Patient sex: F
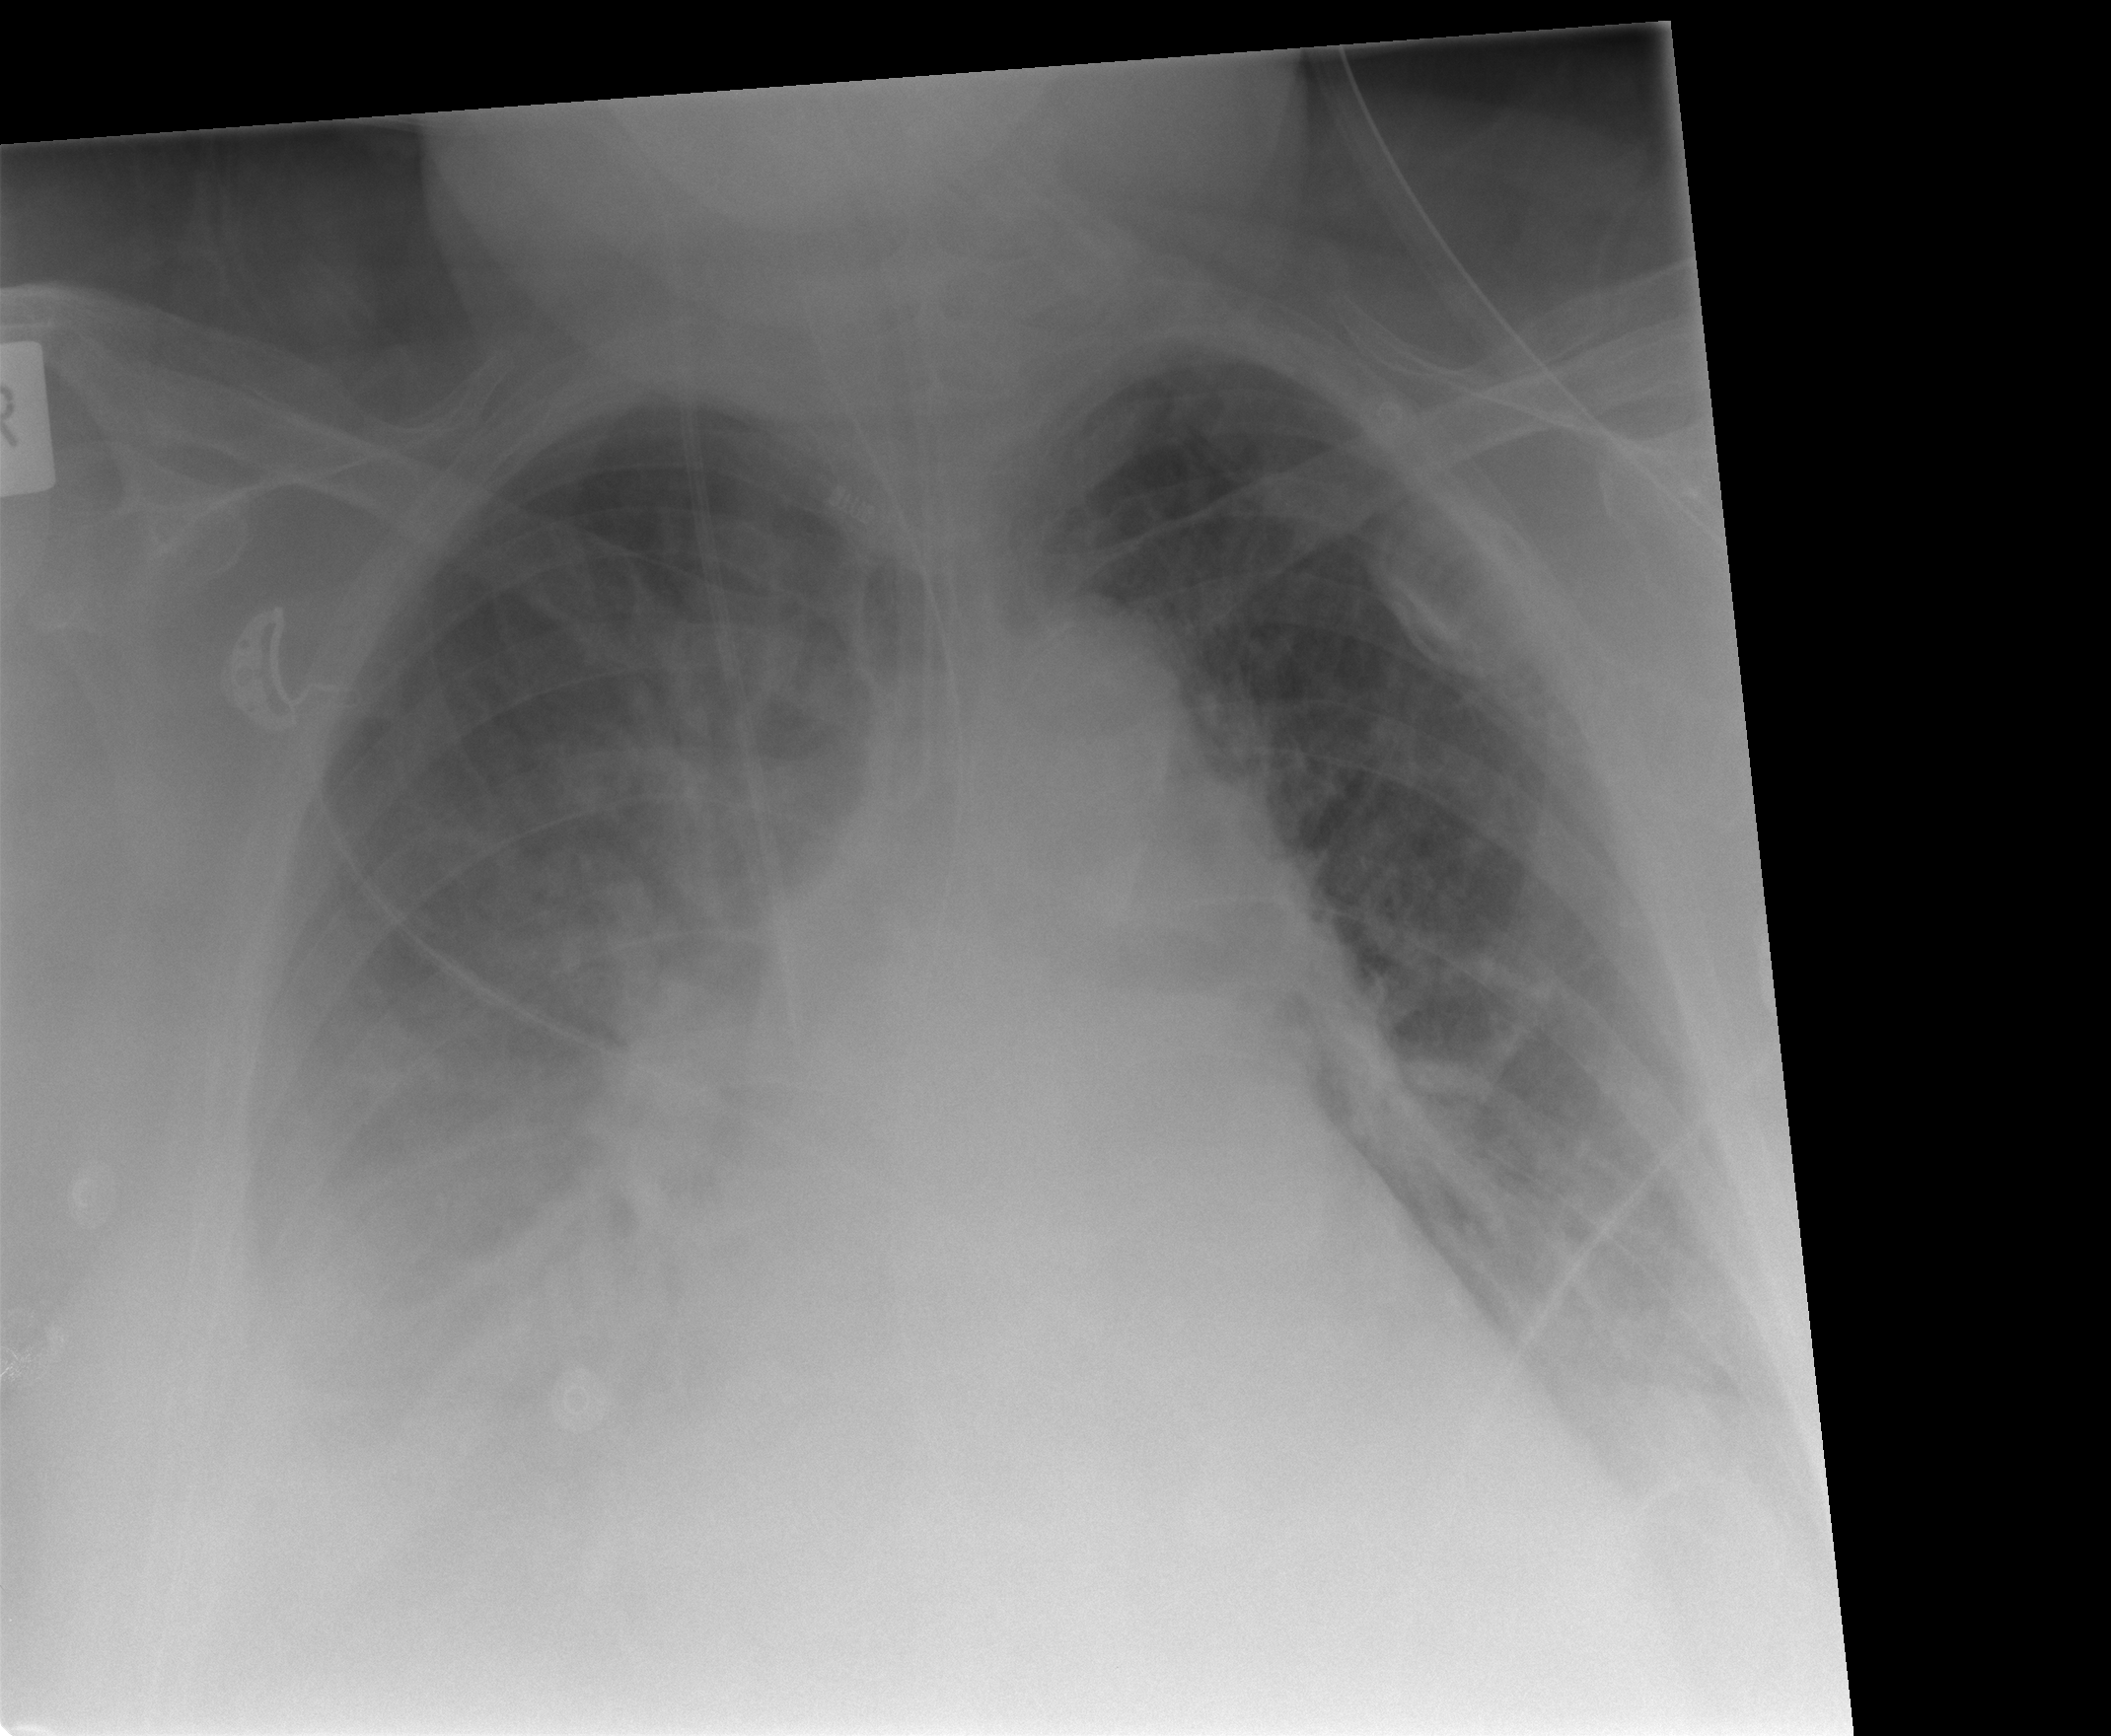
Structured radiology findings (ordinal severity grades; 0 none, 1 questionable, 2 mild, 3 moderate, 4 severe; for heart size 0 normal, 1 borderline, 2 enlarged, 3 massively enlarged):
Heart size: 2
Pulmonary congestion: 3
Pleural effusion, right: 3
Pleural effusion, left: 2
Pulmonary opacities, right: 0
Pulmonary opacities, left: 0
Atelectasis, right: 3
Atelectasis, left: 2